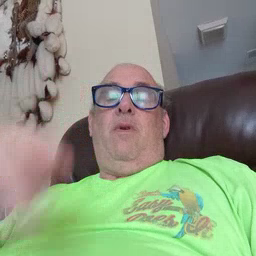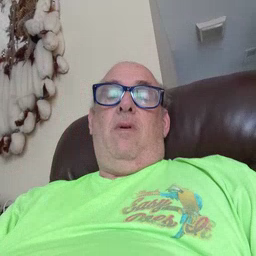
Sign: bedroom